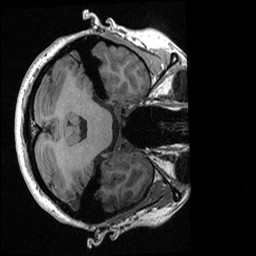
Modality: T1w
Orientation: axial
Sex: female
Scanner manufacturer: ge
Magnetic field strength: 3 T
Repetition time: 0.0064 s
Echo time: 0.00281 s